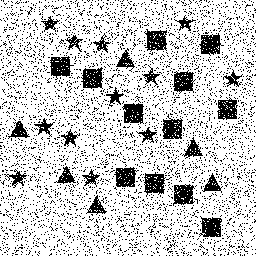
Squares: 12
Triangles: 6
Stars: 12
Total shapes: 30